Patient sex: M
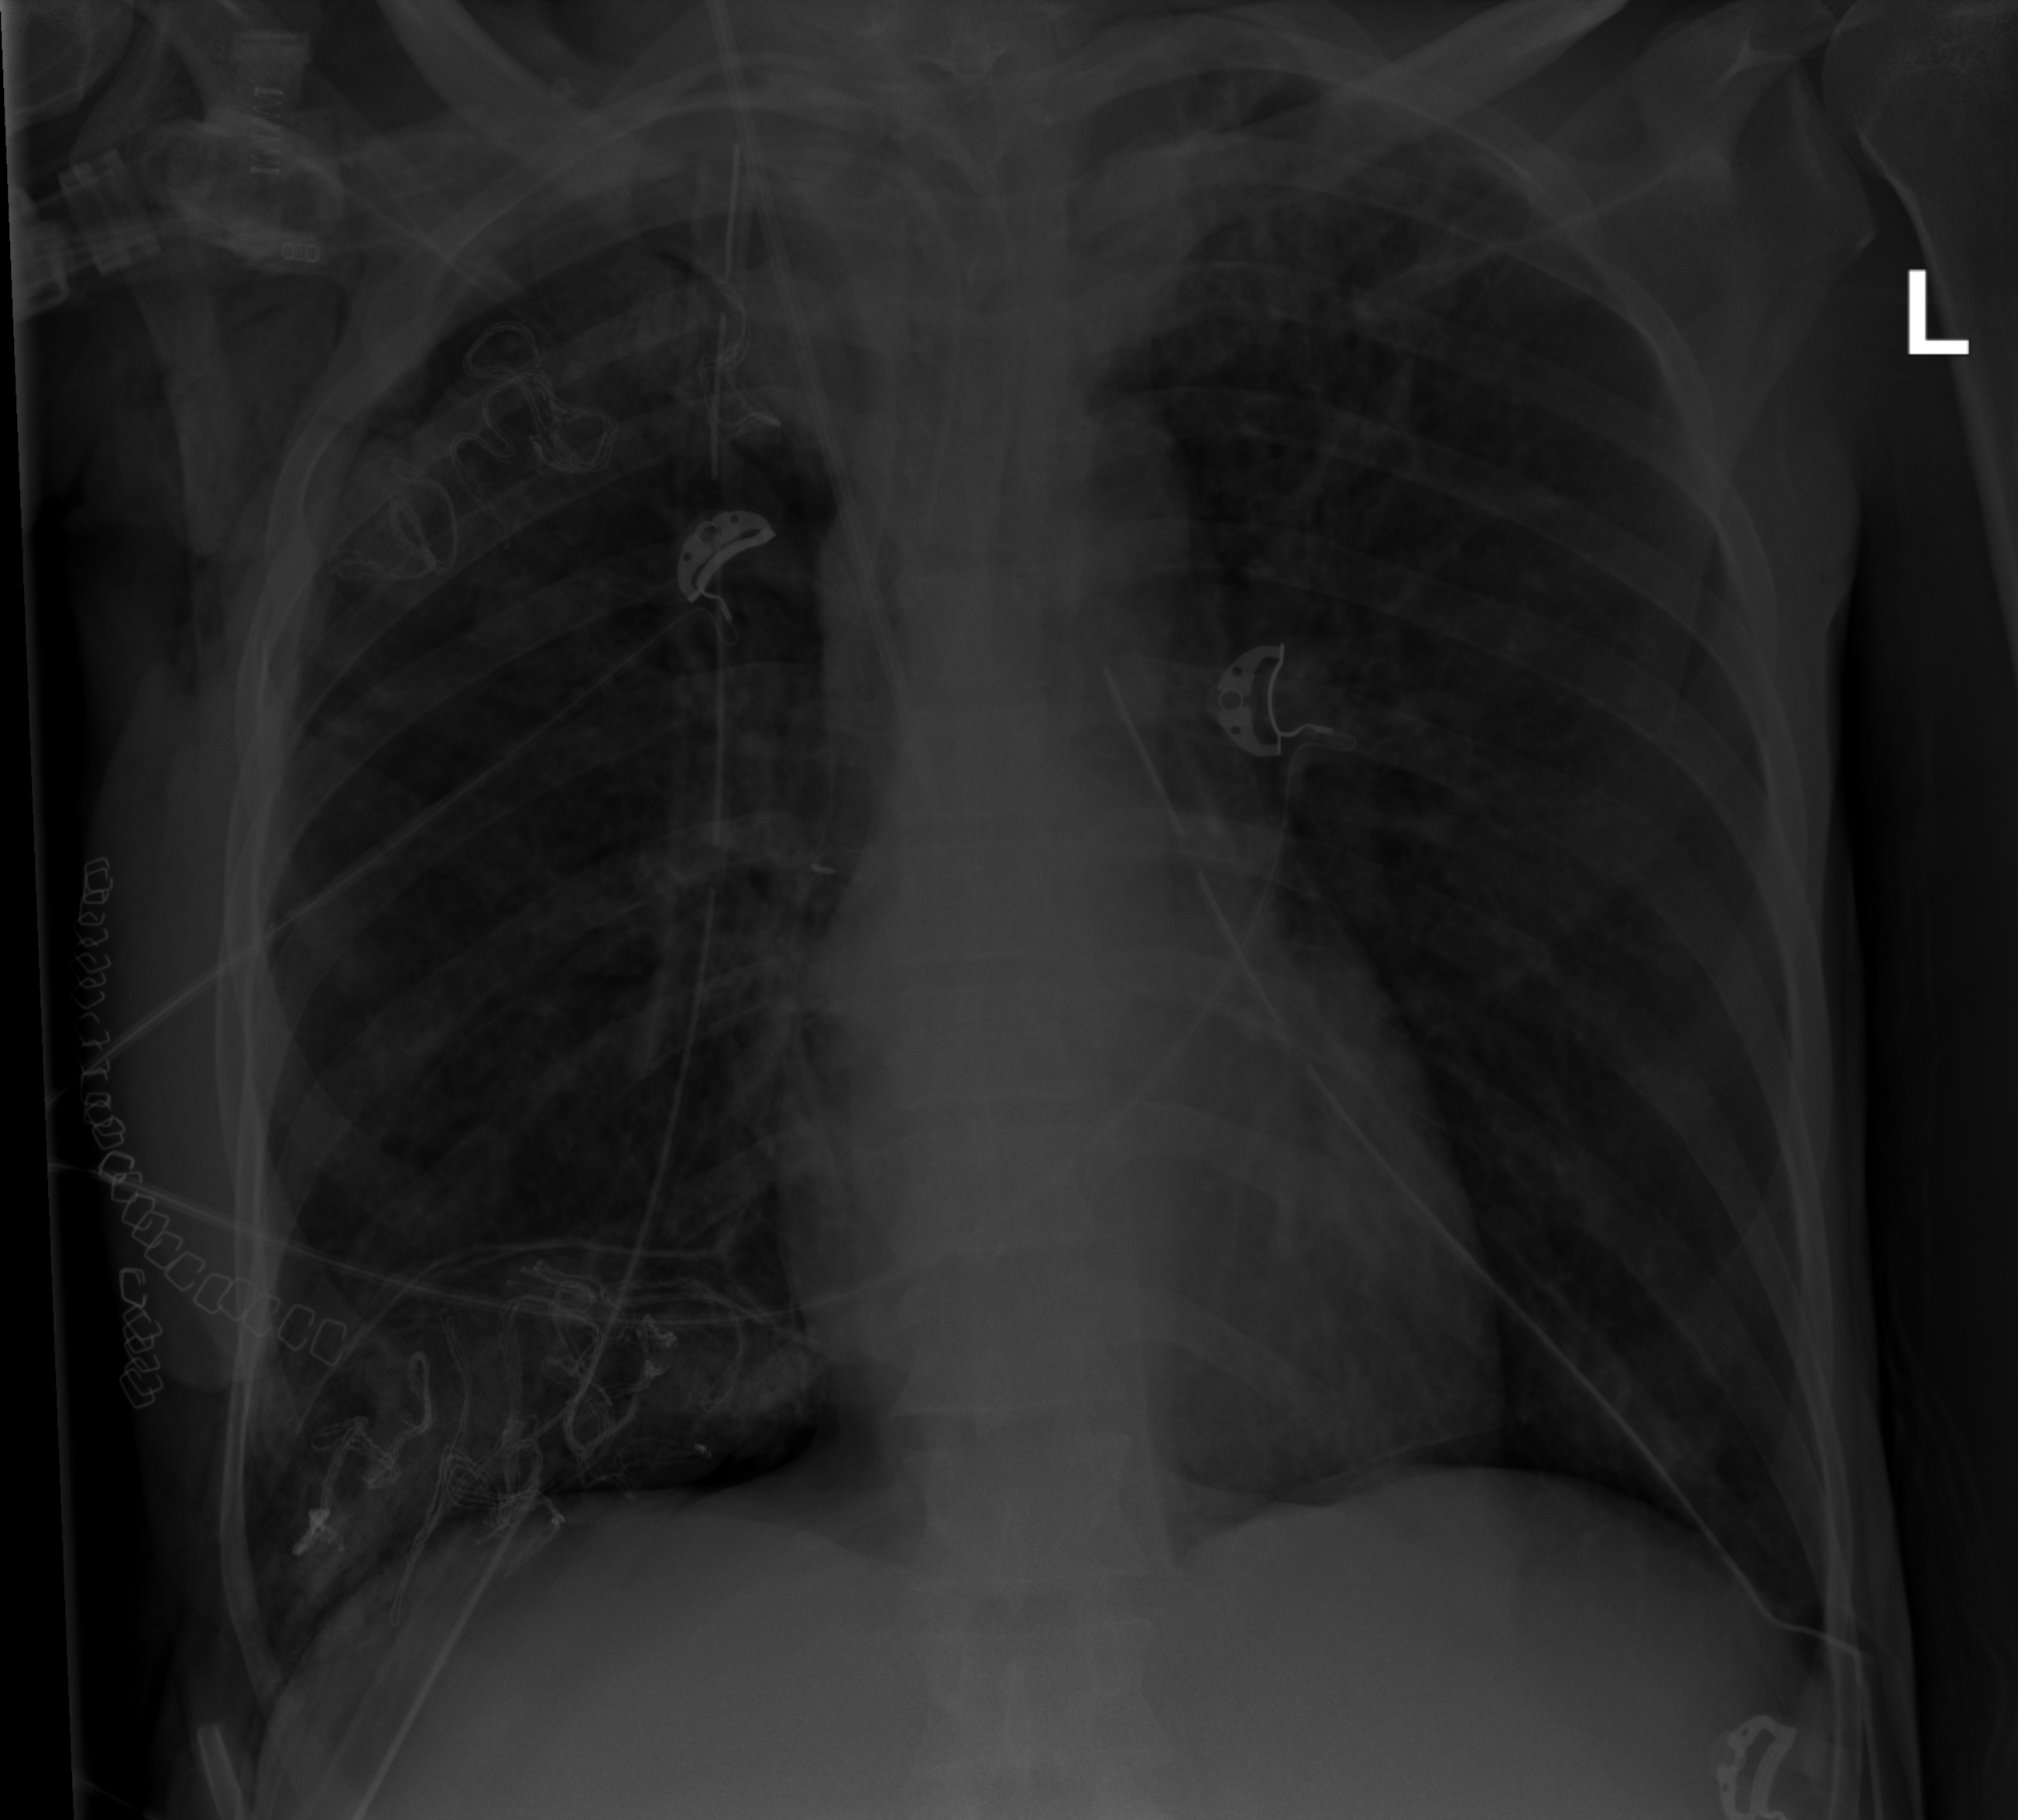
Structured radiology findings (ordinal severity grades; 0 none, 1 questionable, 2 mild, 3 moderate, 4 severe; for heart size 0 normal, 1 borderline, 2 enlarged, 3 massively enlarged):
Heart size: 0
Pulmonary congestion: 0
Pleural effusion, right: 0
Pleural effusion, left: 0
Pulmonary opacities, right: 2
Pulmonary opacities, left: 2
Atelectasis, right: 2
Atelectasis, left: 2